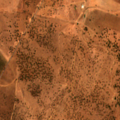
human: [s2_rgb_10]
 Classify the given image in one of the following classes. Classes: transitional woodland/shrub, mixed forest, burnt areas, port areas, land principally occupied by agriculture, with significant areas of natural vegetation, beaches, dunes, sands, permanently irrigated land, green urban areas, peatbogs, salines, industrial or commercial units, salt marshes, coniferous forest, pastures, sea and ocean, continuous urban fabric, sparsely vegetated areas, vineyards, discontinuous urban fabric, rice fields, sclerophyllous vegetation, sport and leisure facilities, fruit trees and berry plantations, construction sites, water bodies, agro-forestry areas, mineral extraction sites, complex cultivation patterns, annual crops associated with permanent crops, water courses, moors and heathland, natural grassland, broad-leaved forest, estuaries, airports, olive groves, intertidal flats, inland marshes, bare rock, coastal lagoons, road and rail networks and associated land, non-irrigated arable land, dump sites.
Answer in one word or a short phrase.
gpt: non-irrigated arable land, olive groves, pastures, agro-forestry areas